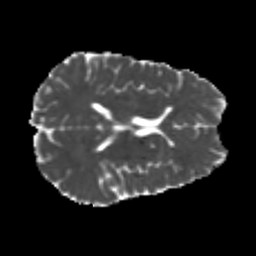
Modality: MD
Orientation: axial
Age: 24
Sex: male
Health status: healthy
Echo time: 0.074 s